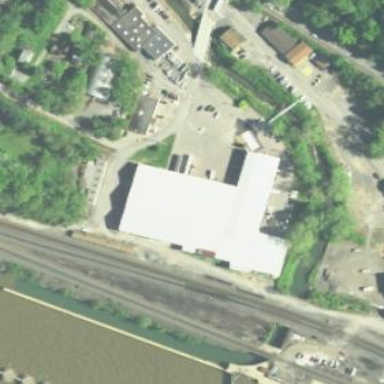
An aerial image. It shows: Industrial building.